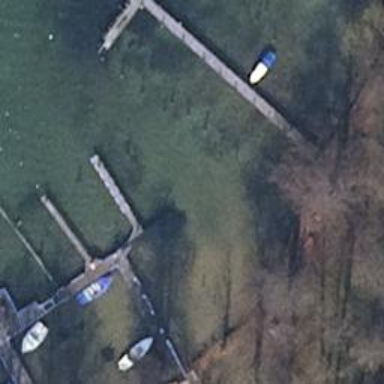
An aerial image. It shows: Man-made pier.